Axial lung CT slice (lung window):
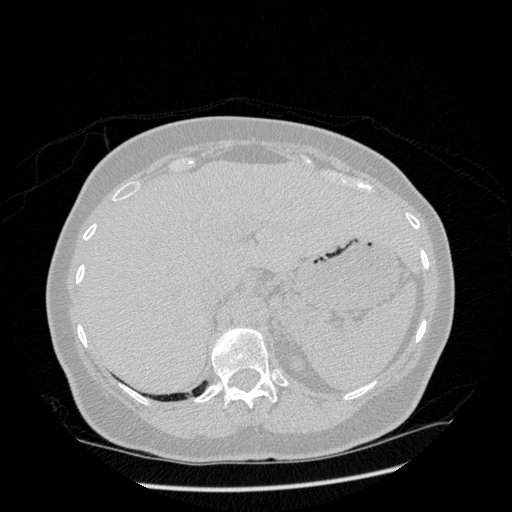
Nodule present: no